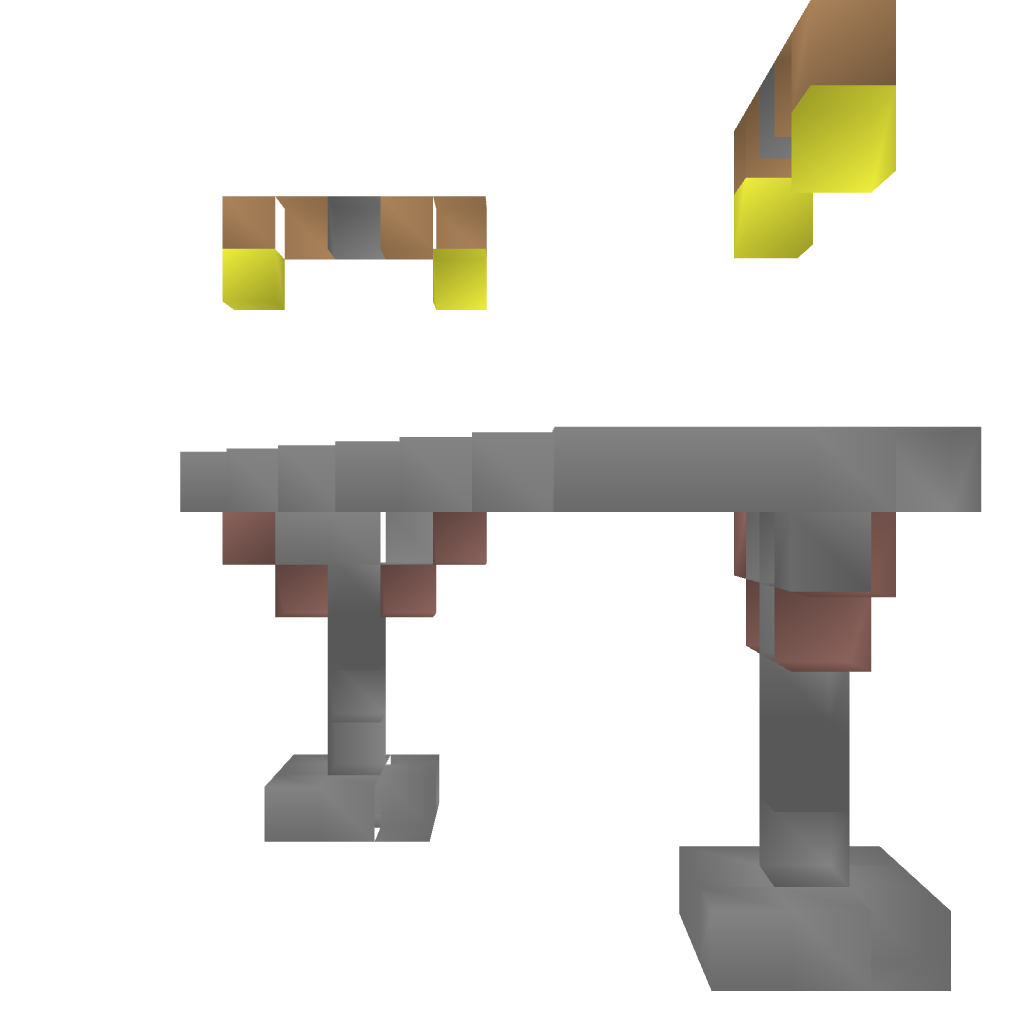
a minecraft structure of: Raised Railway Turn bad low quality